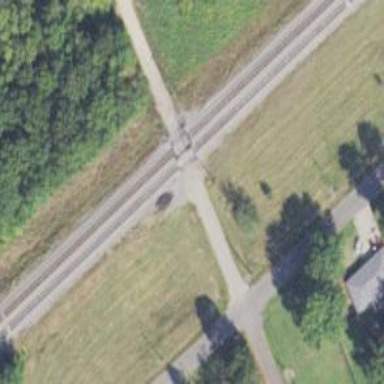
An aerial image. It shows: Level crossing along the railway.